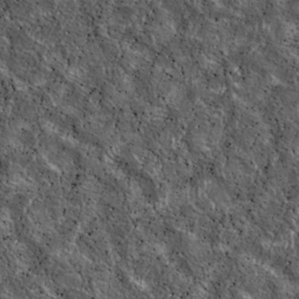
Label: non_frost